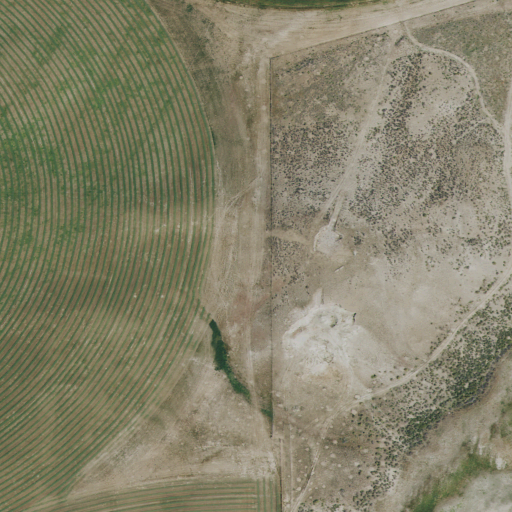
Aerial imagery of mountain in Utah named Little Bald Hill containing shrub, cultivated crops, pasture, and open water